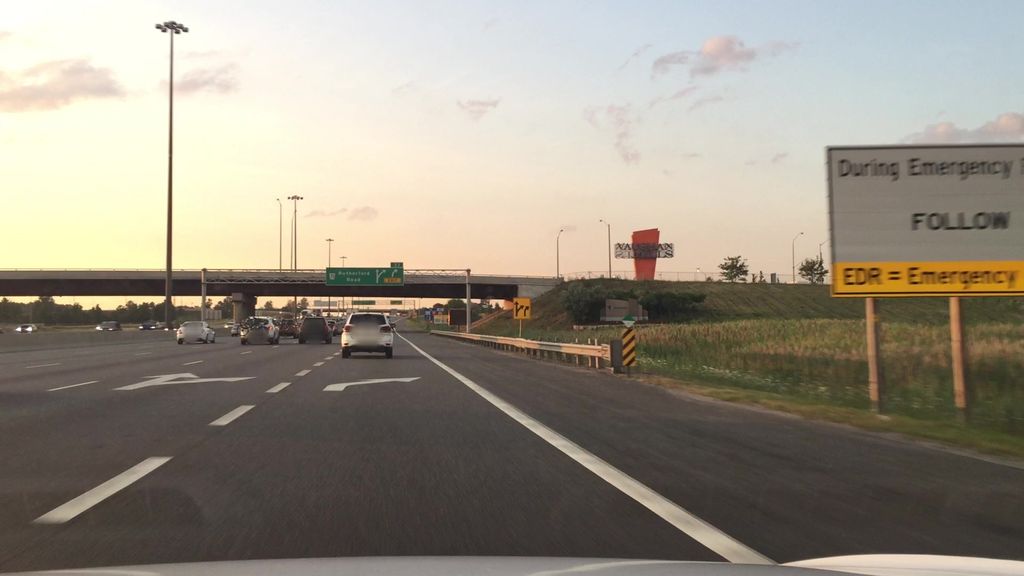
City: toronto